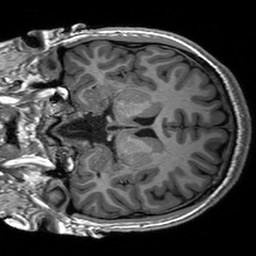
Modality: T1w
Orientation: coronal
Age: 23
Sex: male
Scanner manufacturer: siemens
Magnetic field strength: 3 T
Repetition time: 2.53 s
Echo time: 0.00227 s